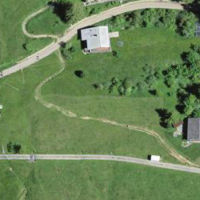
EUNIS habitat code: 26
Species observed at this site:
Crepis pyrenaica